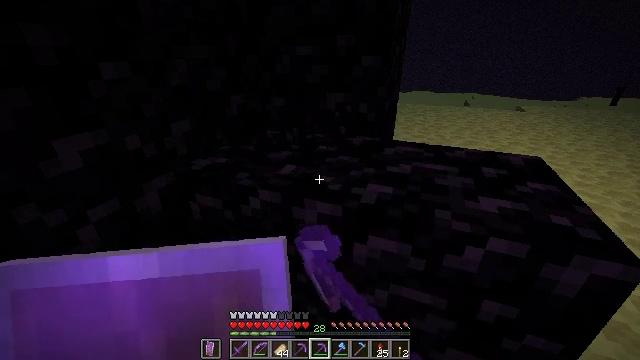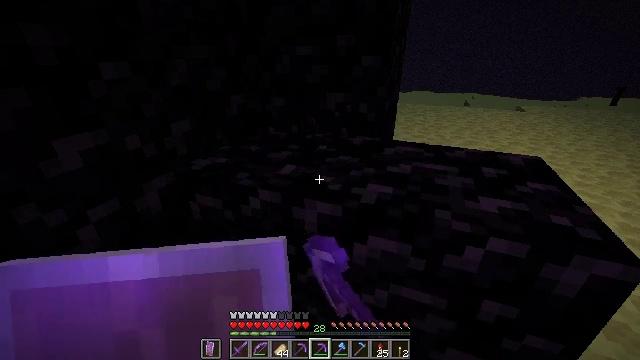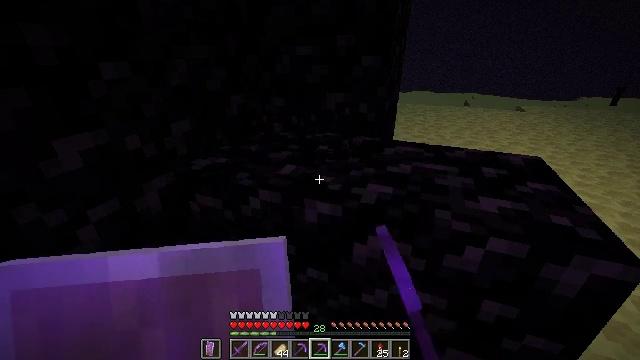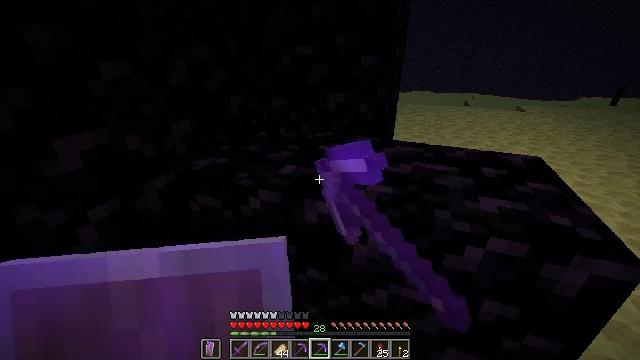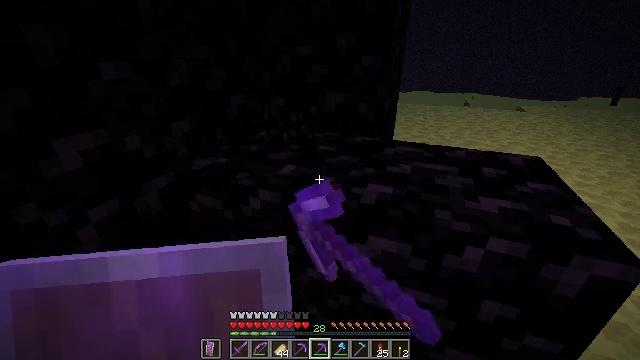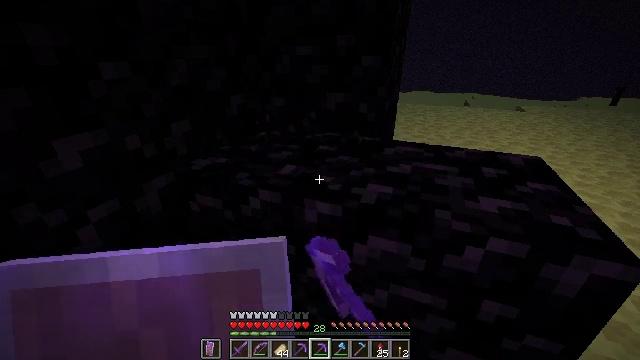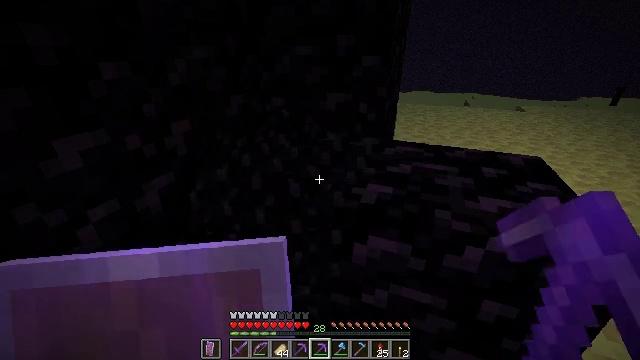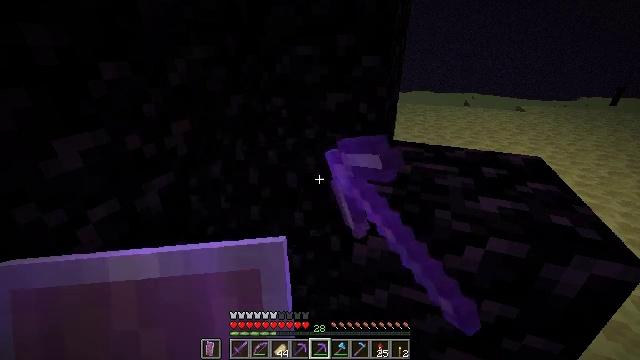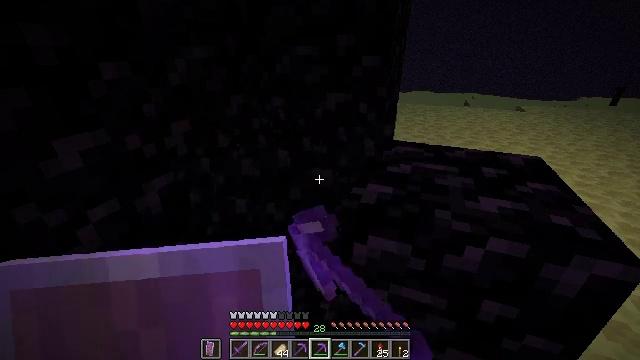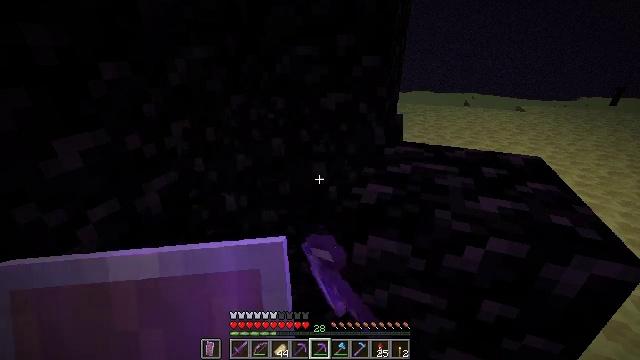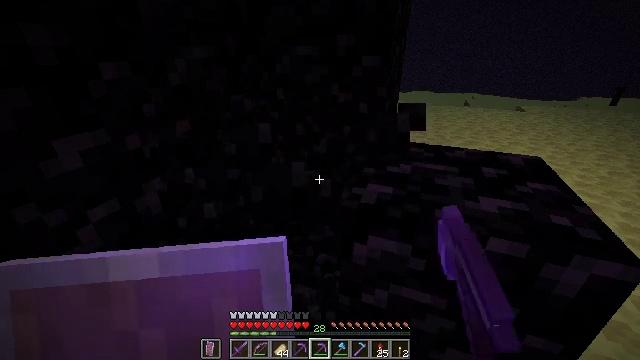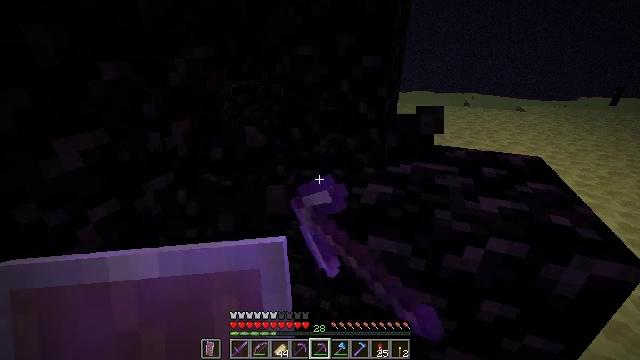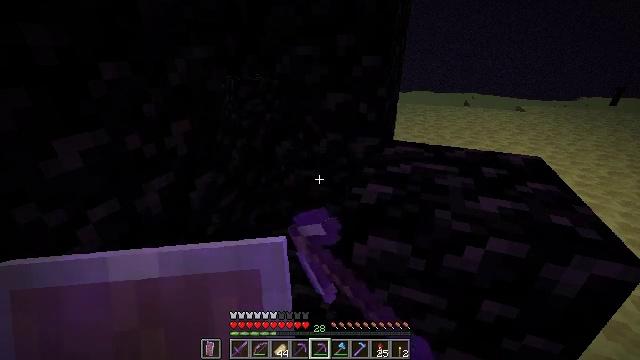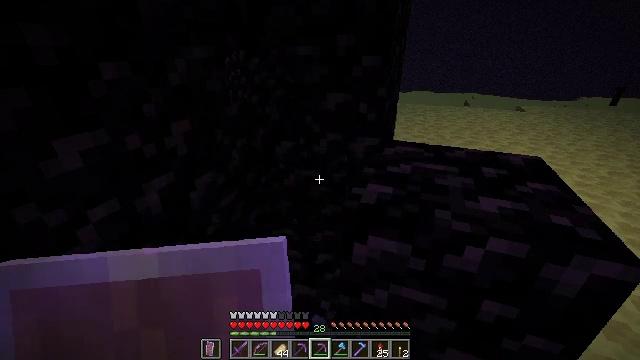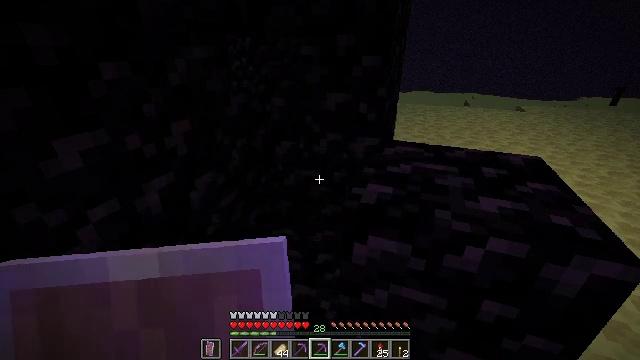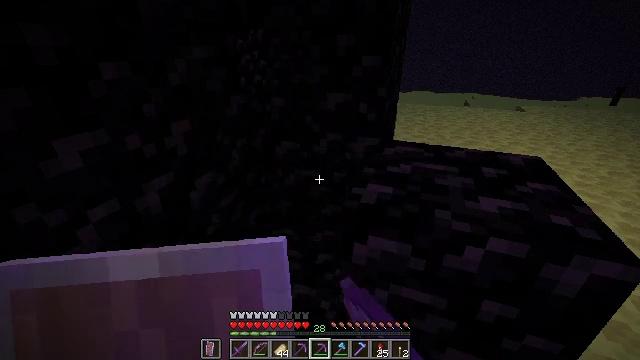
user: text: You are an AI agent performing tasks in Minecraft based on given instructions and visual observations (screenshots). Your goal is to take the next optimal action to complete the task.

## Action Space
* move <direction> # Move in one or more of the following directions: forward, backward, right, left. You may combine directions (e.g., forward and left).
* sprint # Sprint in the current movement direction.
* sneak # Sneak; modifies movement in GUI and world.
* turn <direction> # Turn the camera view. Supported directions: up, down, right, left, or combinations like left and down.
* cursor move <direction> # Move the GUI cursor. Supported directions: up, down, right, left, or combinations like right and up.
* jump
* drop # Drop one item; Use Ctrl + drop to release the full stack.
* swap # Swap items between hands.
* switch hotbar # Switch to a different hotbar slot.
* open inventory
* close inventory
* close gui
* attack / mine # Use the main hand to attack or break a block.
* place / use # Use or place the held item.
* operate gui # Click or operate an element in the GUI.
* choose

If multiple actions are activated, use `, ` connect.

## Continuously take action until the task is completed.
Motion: motion action
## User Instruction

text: Collect obsidian for crafting.
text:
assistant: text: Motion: attack / mine
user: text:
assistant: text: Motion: attack / mine
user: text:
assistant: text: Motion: attack / mine
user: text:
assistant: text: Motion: attack / mine
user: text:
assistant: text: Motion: attack / mine
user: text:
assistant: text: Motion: attack / mine
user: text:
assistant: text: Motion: attack / mine
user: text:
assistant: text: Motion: attack / mine
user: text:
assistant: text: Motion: attack / mine
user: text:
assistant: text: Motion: attack / mine
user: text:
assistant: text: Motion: attack / mine
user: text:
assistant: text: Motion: attack / mine
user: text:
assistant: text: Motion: attack / mine
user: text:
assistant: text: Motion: attack / mine
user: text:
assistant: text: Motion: attack / mine
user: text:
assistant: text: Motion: attack / mine
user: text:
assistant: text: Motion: attack / mine
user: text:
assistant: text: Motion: turn right and up, attack / mine
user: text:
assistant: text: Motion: turn right and up, attack / mine
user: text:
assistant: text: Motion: attack / mine
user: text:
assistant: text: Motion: attack / mine
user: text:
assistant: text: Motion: turn left and down, attack / mine
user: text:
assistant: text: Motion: turn left and down, attack / mine
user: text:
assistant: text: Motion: turn left and down, attack / mine
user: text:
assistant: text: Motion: turn left and down, attack / mine
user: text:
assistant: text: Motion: turn down, attack / mine
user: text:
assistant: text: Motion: attack / mine
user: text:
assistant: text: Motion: attack / mine
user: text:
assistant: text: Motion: attack / mine
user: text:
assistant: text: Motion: attack / mine